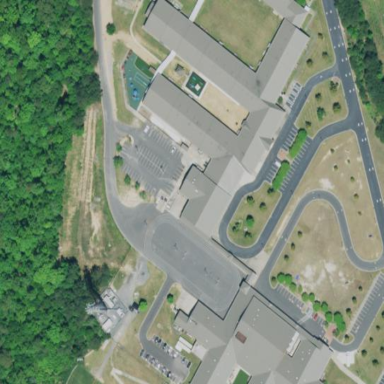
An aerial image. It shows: School building.